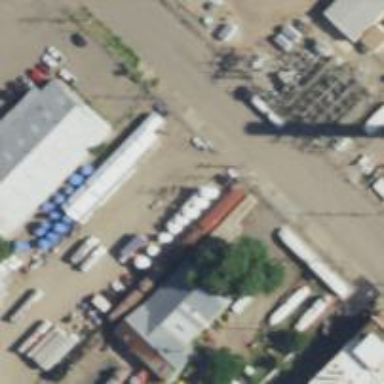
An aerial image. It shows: Storage tank with man-made structure.